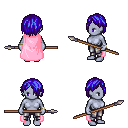
a pixel art fantasy rpg character, female body template, dark elf, purple skin, pink cape, metal pants, blue bangs hairstyle, bracelets, spear, four views (front, back, left, right), 2x2 character sprite sheet, small pixel art, hard edges, no anti-aliasing